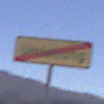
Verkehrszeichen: EndeDerUmleitungsankuendigung
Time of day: Midday
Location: Outdoor (Nature)
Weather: Clear
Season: NotSpecified
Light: Natural